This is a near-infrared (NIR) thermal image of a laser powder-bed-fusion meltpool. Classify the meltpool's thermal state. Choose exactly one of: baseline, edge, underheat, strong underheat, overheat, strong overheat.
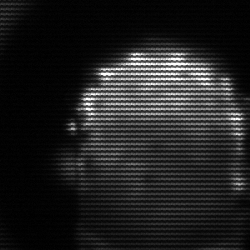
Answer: baseline